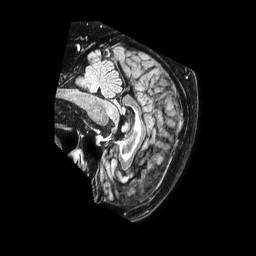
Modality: FLAIR
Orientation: sagittal
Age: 63
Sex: male
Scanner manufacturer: philips
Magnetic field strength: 1.5 T
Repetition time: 4.8 s
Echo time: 0.3383 s